Chest X-ray. View position: AP
Patient age: 56
Patient sex: F
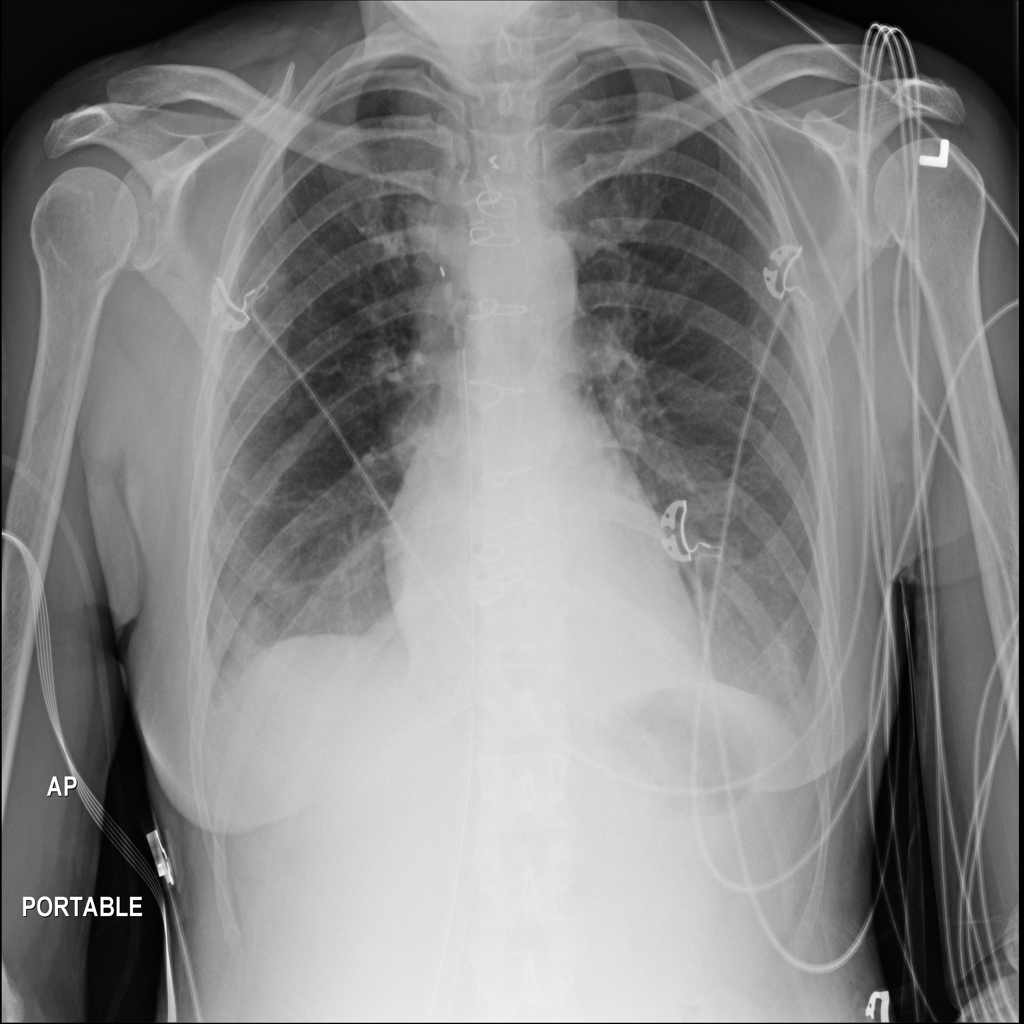
Finding: Pneumothorax